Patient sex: M
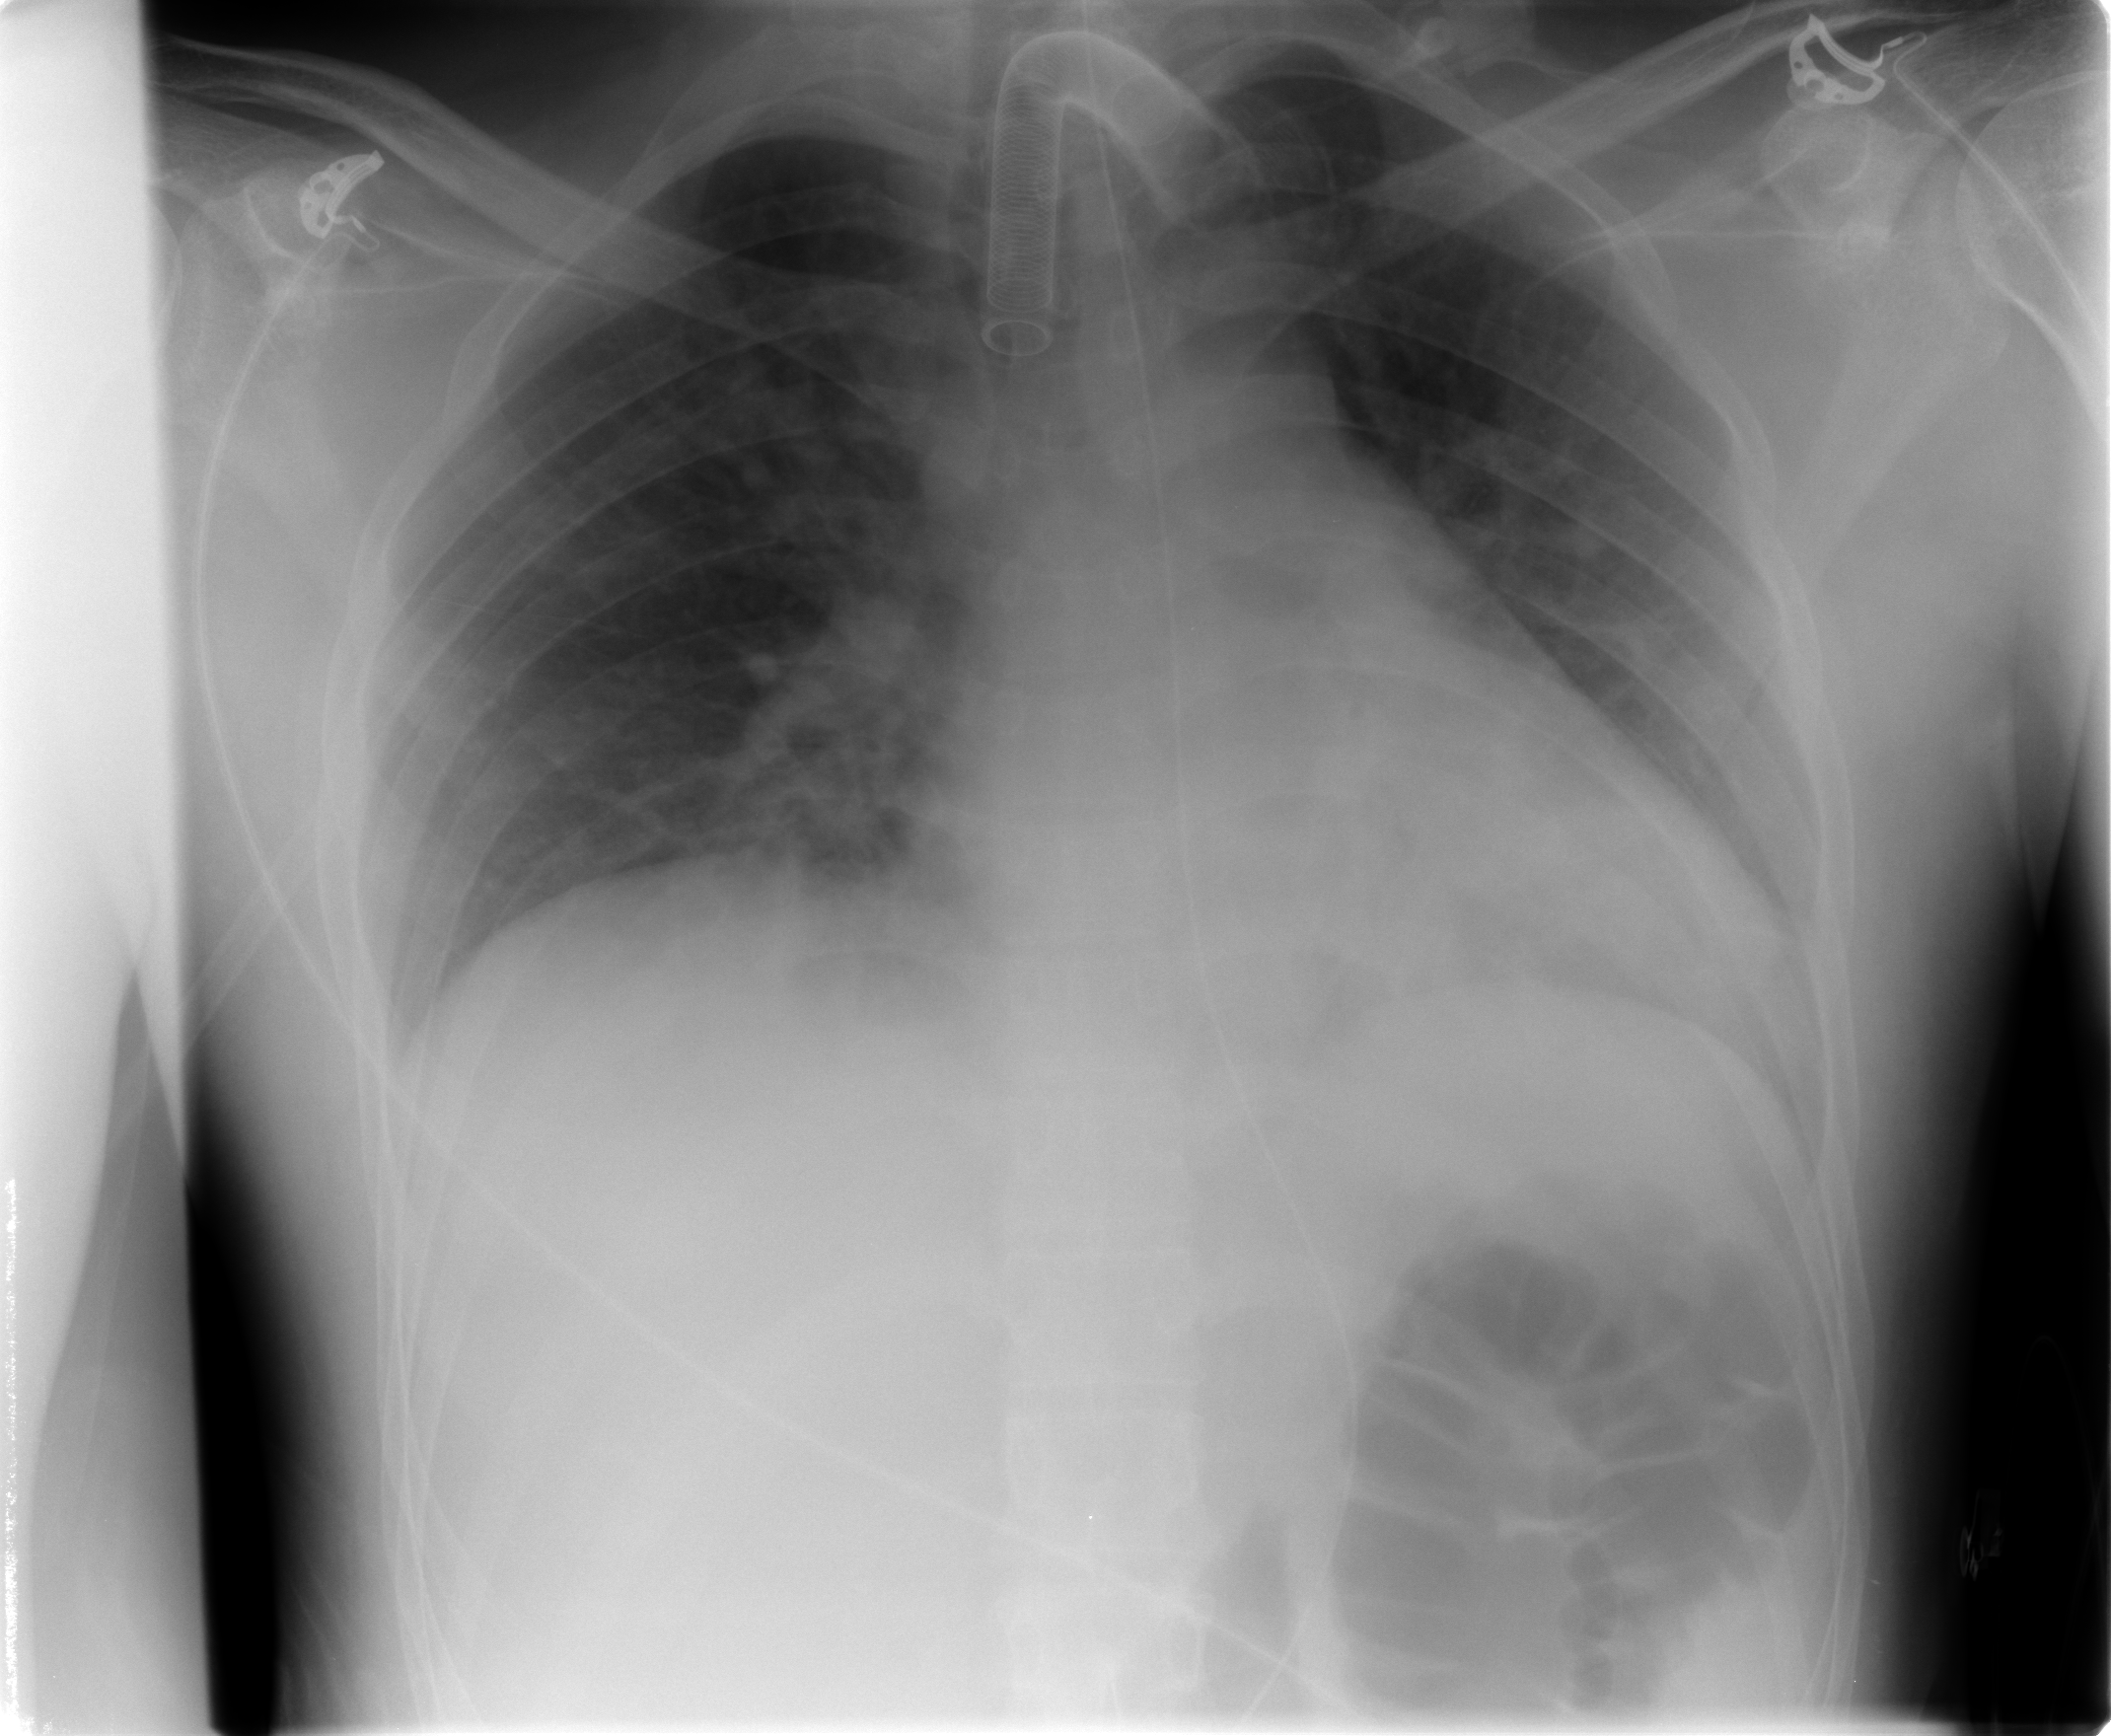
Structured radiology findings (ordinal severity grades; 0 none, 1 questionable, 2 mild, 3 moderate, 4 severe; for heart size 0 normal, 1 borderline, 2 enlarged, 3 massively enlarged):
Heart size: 0
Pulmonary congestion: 2
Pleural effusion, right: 0
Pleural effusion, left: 2
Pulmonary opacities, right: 0
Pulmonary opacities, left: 1
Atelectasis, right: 0
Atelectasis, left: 2